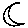
Label: moon